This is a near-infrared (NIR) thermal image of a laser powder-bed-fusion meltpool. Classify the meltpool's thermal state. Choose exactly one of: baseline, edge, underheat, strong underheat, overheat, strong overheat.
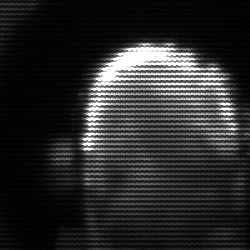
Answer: baseline